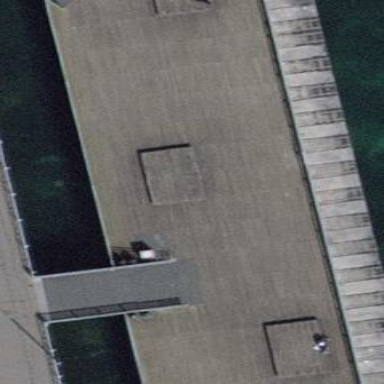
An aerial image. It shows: Man-made pier.